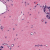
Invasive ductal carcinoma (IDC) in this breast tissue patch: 0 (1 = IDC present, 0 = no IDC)